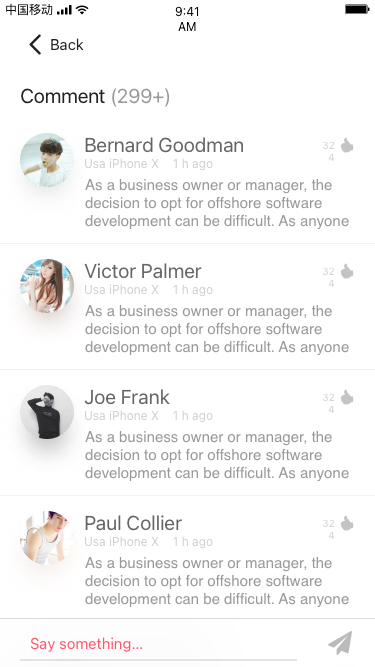
Text in this UI design:
Comment (299+)
Bernard Goodman
Usa iPhone X    1 h ago
324
As a business owner or manager, the decision to opt for offshore software development can be difficult. As anyone who has experience knows, there are advantages and disadvantages to outsourcing software development. How then, do you balance the risks and rewards and come out on top? Here are five tips to ensure that you receive an excellent return on investment:

1. Complex project management experience. When selecting an offshore software development company, ensure that they have extensive experience in complex project management. The company’s internal team should run like a well-oiled machine, and they should have longstanding relationships with their own subcontractors. 2. Specialized knowledge and expertise. The most agile software development companies have an extensive network of specialists. These specialists may not be on the company payroll (which is why the company can offer you significant cost savings), but they can be depended upon to complete the necessary tasks on time and within the budget. 3. Knowledge of your industry. In theory, offshore software development companies should be able to perform custom software development for any type of business. There will be less of a learning curve, though, and greater chances for success, if the company has knowledge of your industry or a related industry. For this reason, ask for referrals and determine if the projects the company has managed are similar to or in alignment with the goals of your project.

4. Delineate areas of responsibility. Chances are, you’re considering hiring an offshore software development company because you don’t have the in-house expertise to get the job done and know that it is more cost-effective to outsource the project. Nonetheless, you will need to actively participate in a needs assessment and at various benchmarks throughout the life of the project. By creating a clear delineation of areas of responsibility, you will have a clear understanding of the number of staff hours you need to devote to the project, and plan accordingly. 5. High standards. Both you and the offshore software development company you choose should adhere to high standards. Aside from the talent of the technical experts involved, successful custom software development depends upon rigorous testing. The most dependable companies use the highest industry standards in testing each aspect of the products they create so that you receive a product that is ready to implement. Essentially, the most successful offshore software development companies are competent and flexible, and see their role as an information technology partner who solves your software problems, supports your team, and manages your projects from beginning to end. When you choose such a company, you can rest assured that you will receive an excellent return on investment.
Victor Palmer
Usa iPhone X    1 h ago
324
As a business owner or manager, the decision to opt for offshore software development can be difficult. As anyone who has experience knows, there are advantages and disadvantages to outsourcing software development. How then, do you balance the risks and rewards and come out on top? Here are five tips to ensure that you receive an excellent return on investment:

1. Complex project management experience. When selecting an offshore software development company, ensure that they have extensive experience in complex project management. The company’s internal team should run like a well-oiled machine, and they should have longstanding relationships with their own subcontractors. 2. Specialized knowledge and expertise. The most agile software development companies have an extensive network of specialists. These specialists may not be on the company payroll (which is why the company can offer you significant cost savings), but they can be depended upon to complete the necessary tasks on time and within the budget. 3. Knowledge of your industry. In theory, offshore software development companies should be able to perform custom software development for any type of business. There will be less of a learning curve, though, and greater chances for success, if the company has knowledge of your industry or a related industry. For this reason, ask for referrals and determine if the projects the company has managed are similar to or in alignment with the goals of your project.

4. Delineate areas of responsibility. Chances are, you’re considering hiring an offshore software development company because you don’t have the in-house expertise to get the job done and know that it is more cost-effective to outsource the project. Nonetheless, you will need to actively participate in a needs assessment and at various benchmarks throughout the life of the project. By creating a clear delineation of areas of responsibility, you will have a clear understanding of the number of staff hours you need to devote to the project, and plan accordingly. 5. High standards. Both you and the offshore software development company you choose should adhere to high standards. Aside from the talent of the technical experts involved, successful custom software development depends upon rigorous testing. The most dependable companies use the highest industry standards in testing each aspect of the products they create so that you receive a product that is ready to implement. Essentially, the most successful offshore software development companies are competent and flexible, and see their role as an information technology partner who solves your software problems, supports your team, and manages your projects from beginning to end. When you choose such a company, you can rest assured that you will receive an excellent return on investment.
Joe Frank
Usa iPhone X    1 h ago
324
As a business owner or manager, the decision to opt for offshore software development can be difficult. As anyone who has experience knows, there are advantages and disadvantages to outsourcing software development. How then, do you balance the risks and rewards and come out on top? Here are five tips to ensure that you receive an excellent return on investment:

1. Complex project management experience. When selecting an offshore software development company, ensure that they have extensive experience in complex project management. The company’s internal team should run like a well-oiled machine, and they should have longstanding relationships with their own subcontractors. 2. Specialized knowledge and expertise. The most agile software development companies have an extensive network of specialists. These specialists may not be on the company payroll (which is why the company can offer you significant cost savings), but they can be depended upon to complete the necessary tasks on time and within the budget. 3. Knowledge of your industry. In theory, offshore software development companies should be able to perform custom software development for any type of business. There will be less of a learning curve, though, and greater chances for success, if the company has knowledge of your industry or a related industry. For this reason, ask for referrals and determine if the projects the company has managed are similar to or in alignment with the goals of your project.

4. Delineate areas of responsibility. Chances are, you’re considering hiring an offshore software development company because you don’t have the in-house expertise to get the job done and know that it is more cost-effective to outsource the project. Nonetheless, you will need to actively participate in a needs assessment and at various benchmarks throughout the life of the project. By creating a clear delineation of areas of responsibility, you will have a clear understanding of the number of staff hours you need to devote to the project, and plan accordingly. 5. High standards. Both you and the offshore software development company you choose should adhere to high standards. Aside from the talent of the technical experts involved, successful custom software development depends upon rigorous testing. The most dependable companies use the highest industry standards in testing each aspect of the products they create so that you receive a product that is ready to implement. Essentially, the most successful offshore software development companies are competent and flexible, and see their role as an information technology partner who solves your software problems, supports your team, and manages your projects from beginning to end. When you choose such a company, you can rest assured that you will receive an excellent return on investment.
Paul Collier
Usa iPhone X    1 h ago
324
As a business owner or manager, the decision to opt for offshore software development can be difficult. As anyone who has experience knows, there are advantages and disadvantages to outsourcing software development. How then, do you balance the risks and rewards and come out on top? Here are five tips to ensure that you receive an excellent return on investment:

1. Complex project management experience. When selecting an offshore software development company, ensure that they have extensive experience in complex project management. The company’s internal team should run like a well-oiled machine, and they should have longstanding relationships with their own subcontractors. 2. Specialized knowledge and expertise. The most agile software development companies have an extensive network of specialists. These specialists may not be on the company payroll (which is why the company can offer you significant cost savings), but they can be depended upon to complete the necessary tasks on time and within the budget. 3. Knowledge of your industry. In theory, offshore software development companies should be able to perform custom software development for any type of business. There will be less of a learning curve, though, and greater chances for success, if the company has knowledge of your industry or a related industry. For this reason, ask for referrals and determine if the projects the company has managed are similar to or in alignment with the goals of your project.

4. Delineate areas of responsibility. Chances are, you’re considering hiring an offshore software development company because you don’t have the in-house expertise to get the job done and know that it is more cost-effective to outsource the project. Nonetheless, you will need to actively participate in a needs assessment and at various benchmarks throughout the life of the project. By creating a clear delineation of areas of responsibility, you will have a clear understanding of the number of staff hours you need to devote to the project, and plan accordingly. 5. High standards. Both you and the offshore software development company you choose should adhere to high standards. Aside from the talent of the technical experts involved, successful custom software development depends upon rigorous testing. The most dependable companies use the highest industry standards in testing each aspect of the products they create so that you receive a product that is ready to implement. Essentially, the most successful offshore software development companies are competent and flexible, and see their role as an information technology partner who solves your software problems, supports your team, and manages your projects from beginning to end. When you choose such a company, you can rest assured that you will receive an excellent return on investment.
Darrell Bridges
Usa iPhone X    1 h ago
324
Back
Say something…